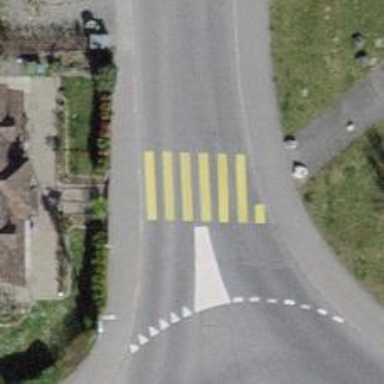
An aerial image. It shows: Uncontrolled zebra crossing.